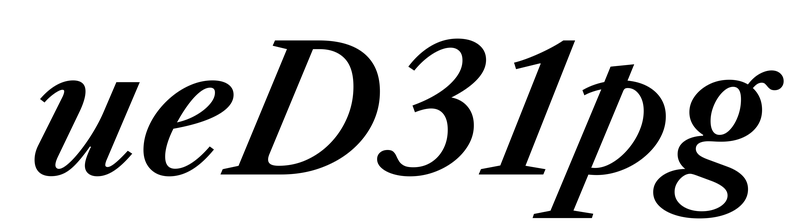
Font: LibreCaslonText-Italic_SemiBold_Italic